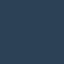
Land use / land cover: SeaLake